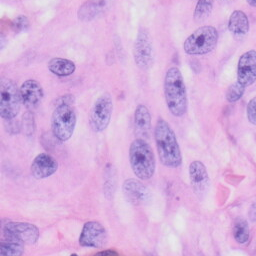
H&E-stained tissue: Skin